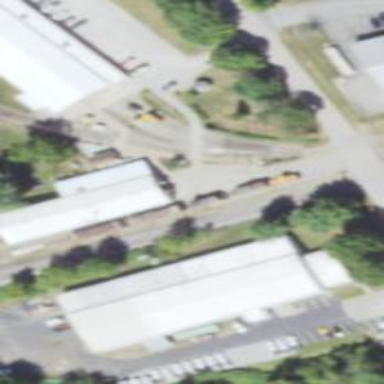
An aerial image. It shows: Railway crossing.